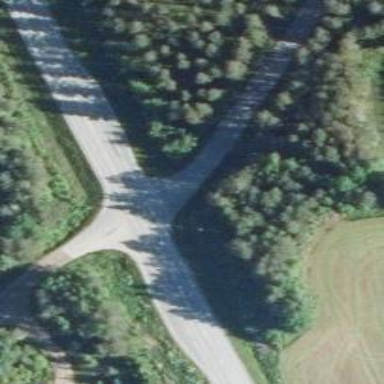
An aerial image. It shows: Road with "give way" sign.